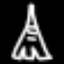
Label: The Eiffel Tower